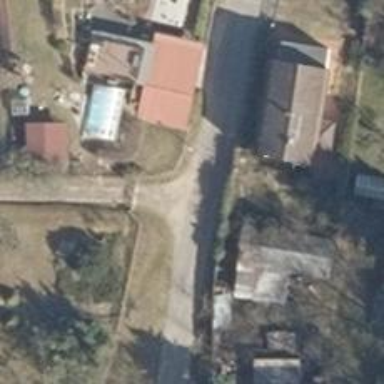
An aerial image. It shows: Asphalt road in residential area.